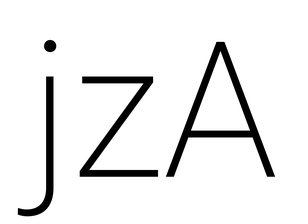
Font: Roboto_ExtraLight